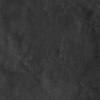
Label: not_dusty